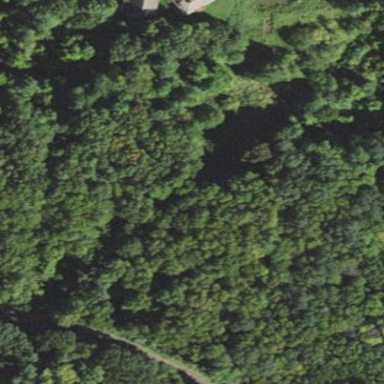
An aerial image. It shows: Nature reserve in woodland area.